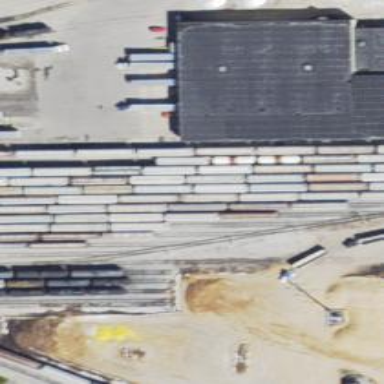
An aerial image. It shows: Railway yard used for servicing trains.